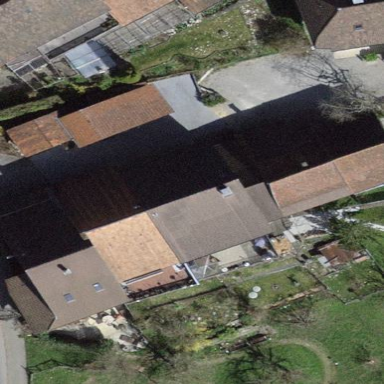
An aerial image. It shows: Building with tiled roof.